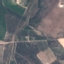
Land use / land cover: PermanentCrop